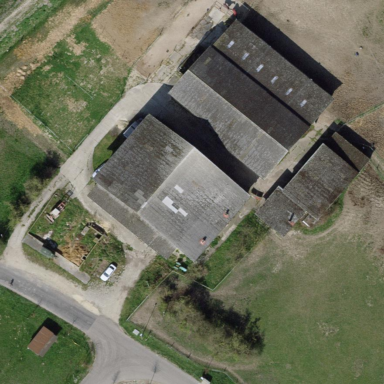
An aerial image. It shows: Farmyard area.